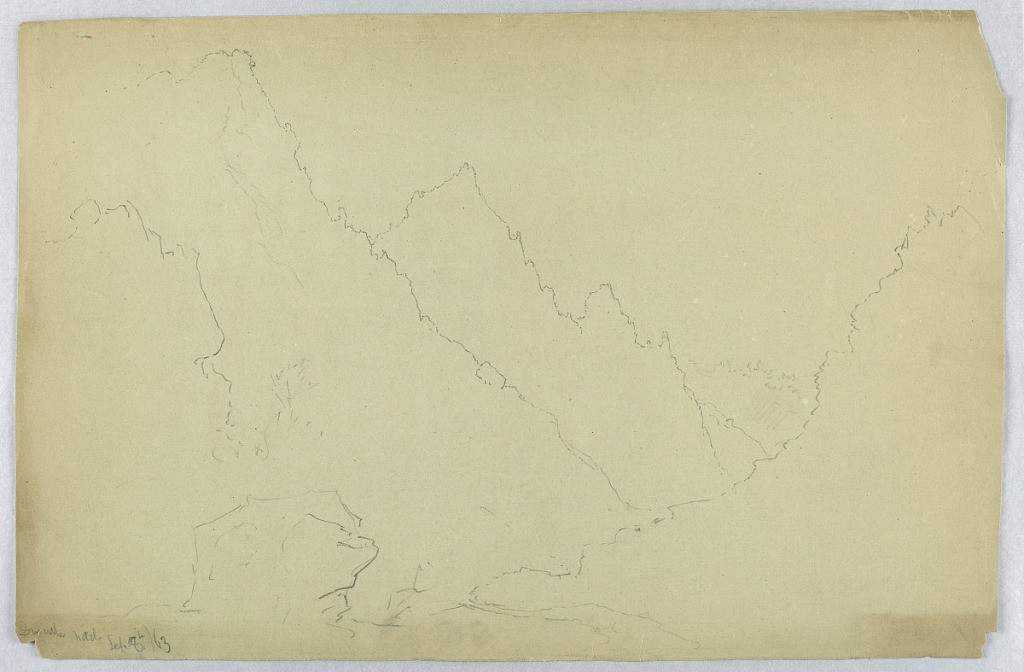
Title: From the Dixville Notch
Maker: Daniel Huntington, American, 1816–1906
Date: September 8, 1863
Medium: Graphite on grey paper
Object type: Drawing
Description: Jagged outlines of mountain ridges or trees. Rock, left foreground.